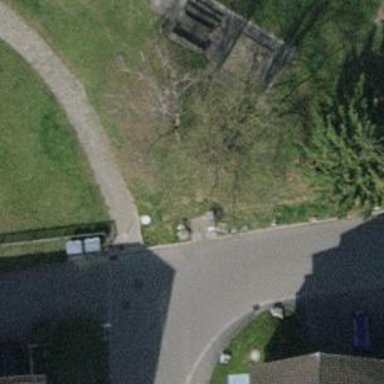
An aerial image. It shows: Bollard barrier.